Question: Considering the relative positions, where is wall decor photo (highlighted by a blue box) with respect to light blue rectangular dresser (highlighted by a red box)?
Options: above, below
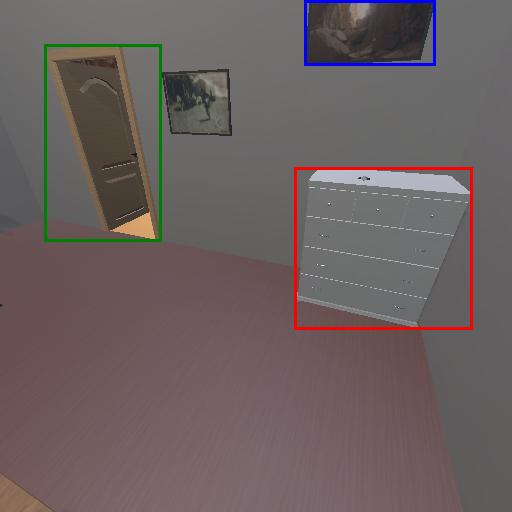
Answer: above